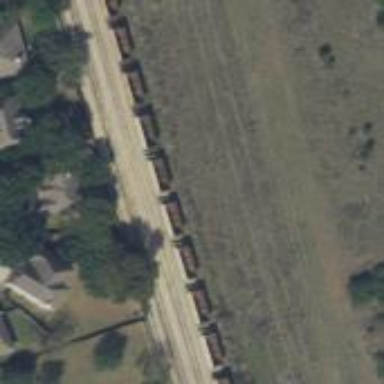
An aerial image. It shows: Rail spur service.